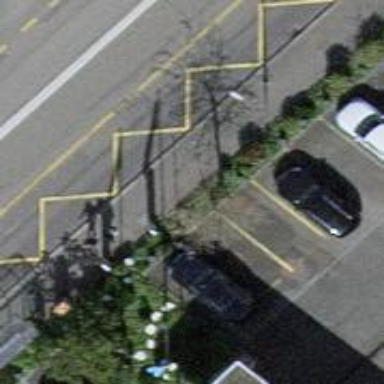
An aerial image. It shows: Bus stop with shelter.